Interaction volume radius: 10 \u00c5
Interaction volume height: 15 \u00c5
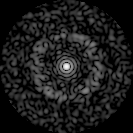
Disorder parameter: 0.8431